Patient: sex F, age 83
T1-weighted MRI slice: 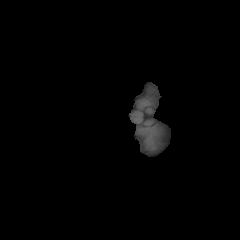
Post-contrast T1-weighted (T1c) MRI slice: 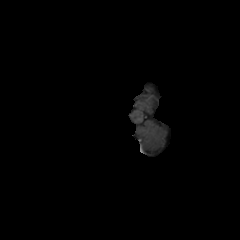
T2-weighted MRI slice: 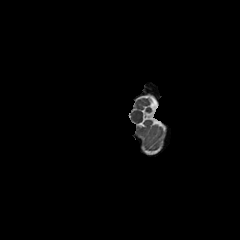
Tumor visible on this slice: no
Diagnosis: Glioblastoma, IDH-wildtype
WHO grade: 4